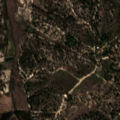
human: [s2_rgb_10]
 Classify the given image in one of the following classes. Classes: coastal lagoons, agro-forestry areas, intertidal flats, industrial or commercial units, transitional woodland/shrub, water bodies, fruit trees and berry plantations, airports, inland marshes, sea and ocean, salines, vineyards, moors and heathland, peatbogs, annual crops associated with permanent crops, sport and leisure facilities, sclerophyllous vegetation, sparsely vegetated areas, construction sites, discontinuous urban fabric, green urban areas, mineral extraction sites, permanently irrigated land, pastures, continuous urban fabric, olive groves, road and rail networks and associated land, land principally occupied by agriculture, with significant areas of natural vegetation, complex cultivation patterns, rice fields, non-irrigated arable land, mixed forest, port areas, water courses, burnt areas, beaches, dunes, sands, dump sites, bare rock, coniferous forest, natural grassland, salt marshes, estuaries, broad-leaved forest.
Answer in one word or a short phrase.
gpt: pastures, agro-forestry areas, mixed forest